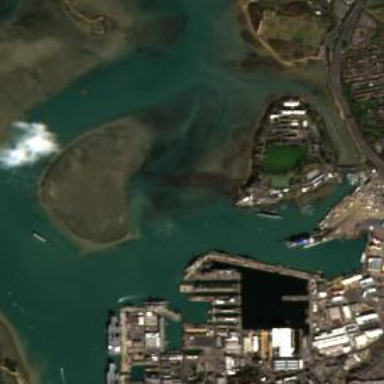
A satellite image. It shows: Man-made quay.